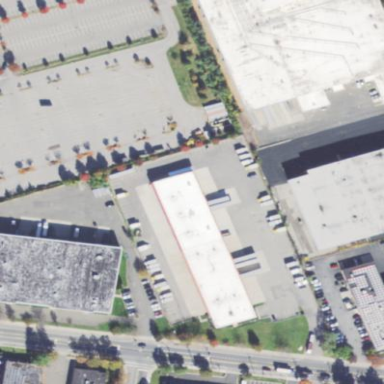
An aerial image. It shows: Commercial building.